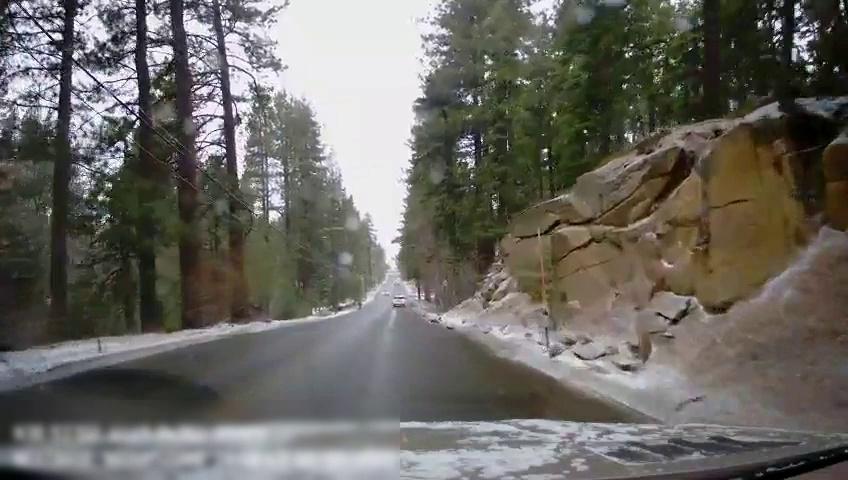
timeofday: Day
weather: Snowy
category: Vehicles | SUV
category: Drivable Space